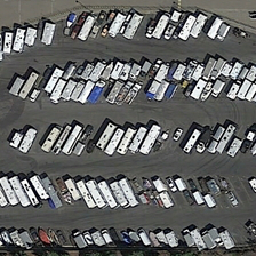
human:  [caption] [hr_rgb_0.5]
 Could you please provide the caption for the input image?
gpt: Big parking lot full of trees

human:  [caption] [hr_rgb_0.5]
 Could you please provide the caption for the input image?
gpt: The big parking lot is full of trees.

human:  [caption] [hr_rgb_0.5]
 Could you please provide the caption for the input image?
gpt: The big parking lot was covered with trees.

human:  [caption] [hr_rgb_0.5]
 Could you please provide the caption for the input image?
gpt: The big parking lot is a tree.

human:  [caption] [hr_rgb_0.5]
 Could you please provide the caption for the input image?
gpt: Large parking lot is full of trees.